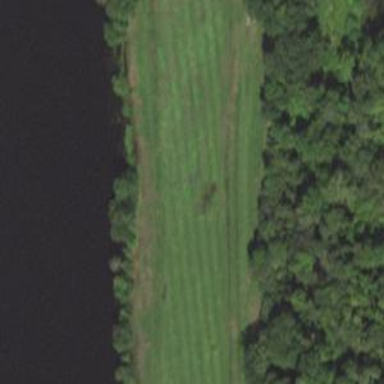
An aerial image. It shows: View of golf hole.